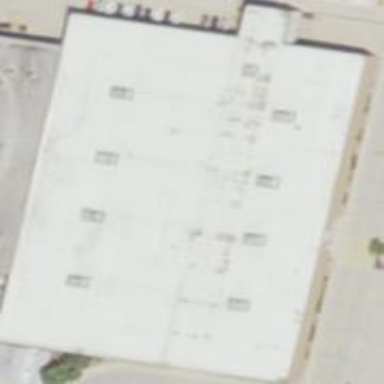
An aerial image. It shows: Building.